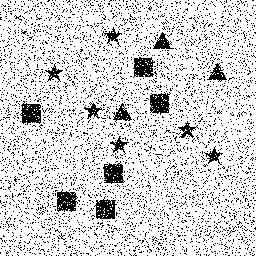
Squares: 6
Triangles: 3
Stars: 6
Total shapes: 15